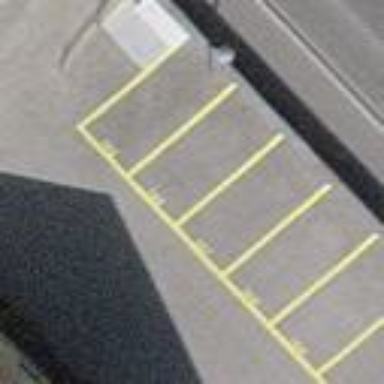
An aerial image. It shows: Bicycle parking area.